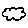
Label: cloud